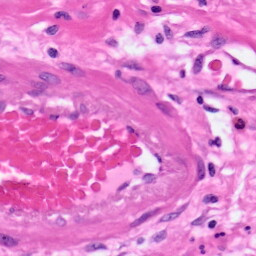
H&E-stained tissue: Pancreatic